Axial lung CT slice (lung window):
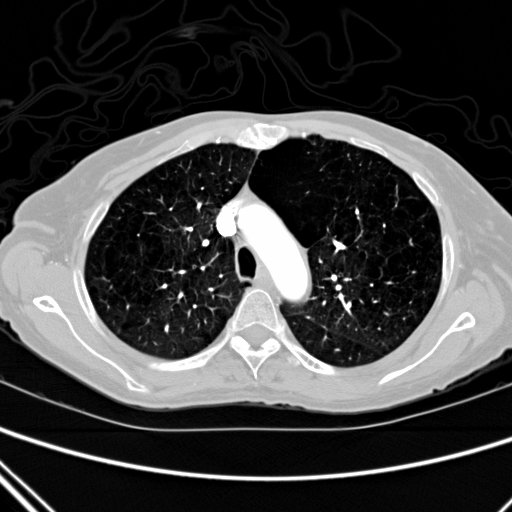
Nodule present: no